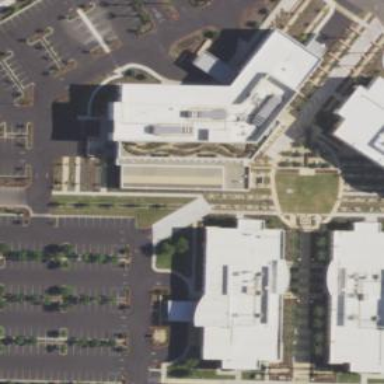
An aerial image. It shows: Hospital building.